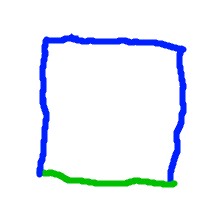
Shape: square